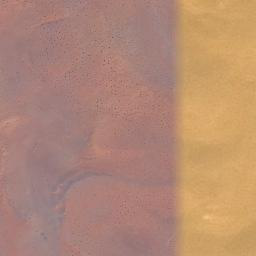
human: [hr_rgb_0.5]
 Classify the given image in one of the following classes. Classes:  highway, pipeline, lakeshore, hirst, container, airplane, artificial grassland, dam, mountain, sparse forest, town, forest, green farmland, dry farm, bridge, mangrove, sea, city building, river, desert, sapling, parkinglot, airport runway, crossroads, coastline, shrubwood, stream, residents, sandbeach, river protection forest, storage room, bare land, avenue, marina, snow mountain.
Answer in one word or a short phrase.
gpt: desert